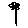
Label: flower